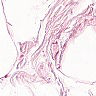
Metastatic tissue present: no